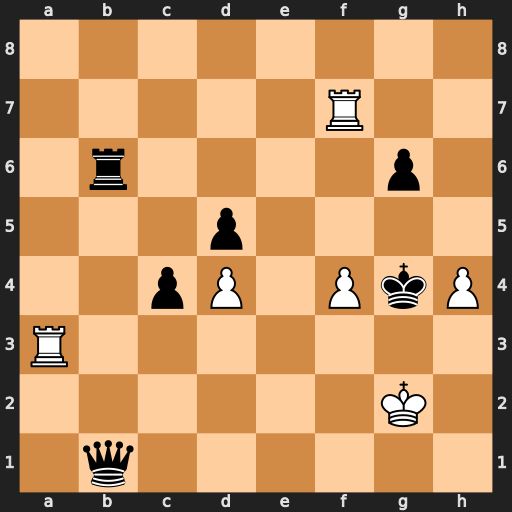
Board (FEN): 8/5R2/1r4p1/3p4/2pP1PkP/R7/6K1/1q6
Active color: w
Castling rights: -
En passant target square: -
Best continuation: Rg3+ Kh5 Rh7#